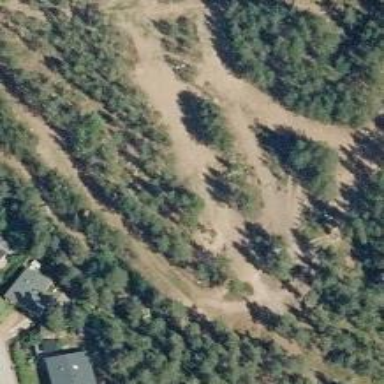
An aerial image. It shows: Disc golf hole.